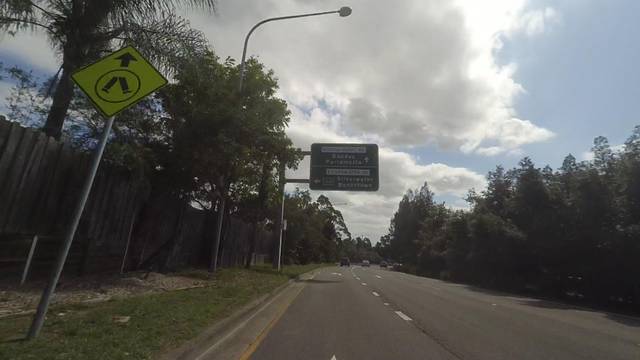
Region: Australia
Coordinates: -33.799, 151.057